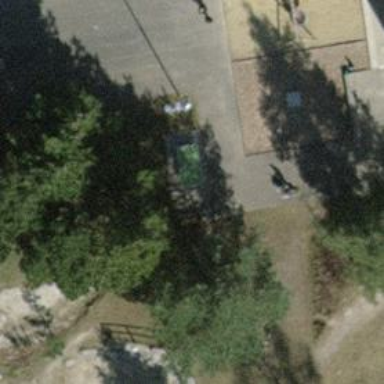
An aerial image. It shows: Picnic table located in leisure land area.